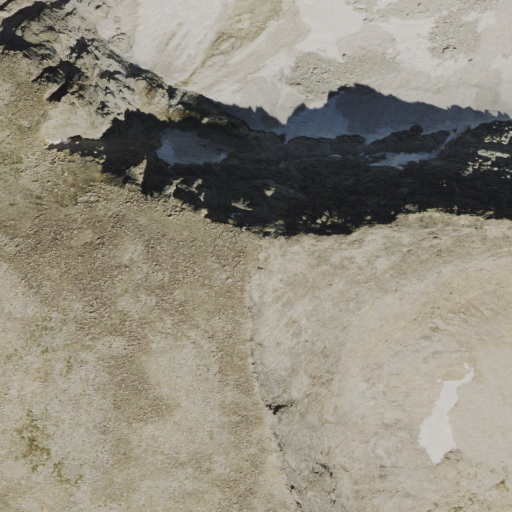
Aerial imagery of mountain in Wyoming named Mount Victor containing grassland, barren land, evergreen forest, and snow